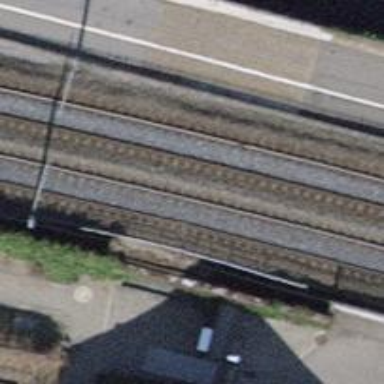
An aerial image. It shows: Single-track railway bridge with contact lines for electrification.